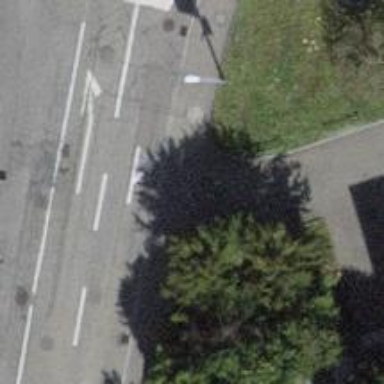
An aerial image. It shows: Cycle barrier.